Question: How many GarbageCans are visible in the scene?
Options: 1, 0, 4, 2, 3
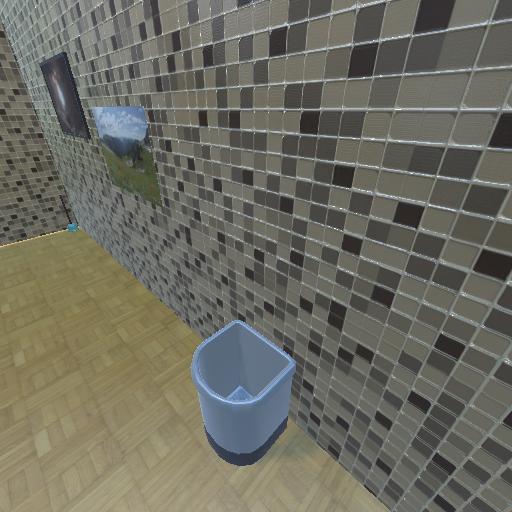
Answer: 1